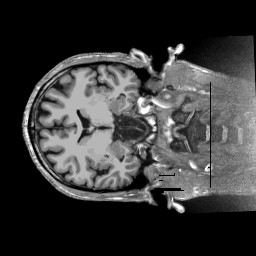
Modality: T1w
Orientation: axial
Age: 39
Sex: male